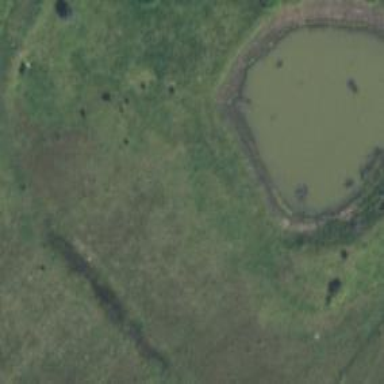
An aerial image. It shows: Small pond formed by natural water.